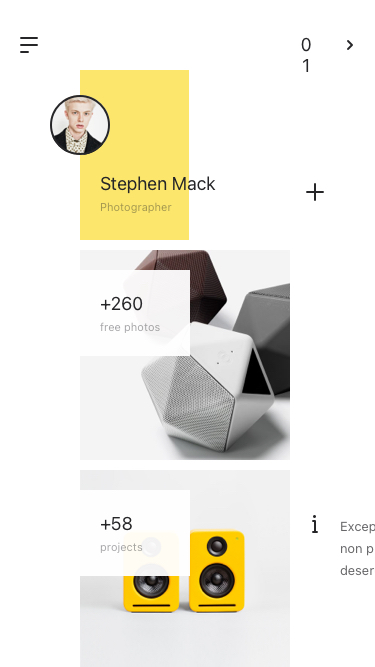
Text in this UI design:
+260
free photos
01
+58
projects
Stephen Mack
Photographer
Excepteur sint occaecat cupidatat non proident, sunt in culpa qui officia deserunt mollit anim id est laborum.